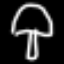
Label: mushroom